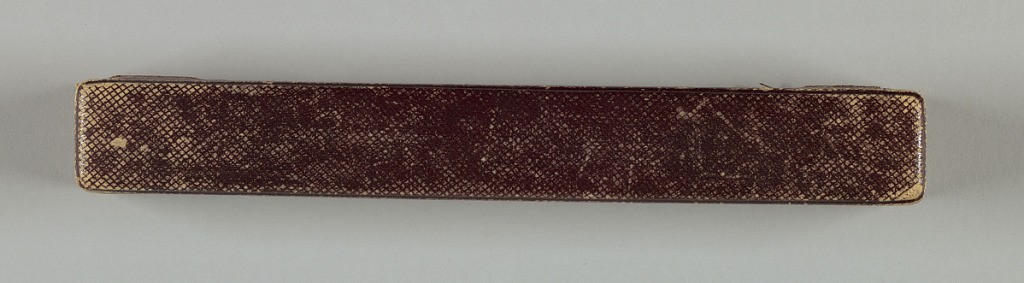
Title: Pleated fan and case
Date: ca. 1740
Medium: Parchment leaf painted with gouache, gilded and painted ivory sticks, guards inlaid with mother-of-pearl
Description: Pleated fan with paper leaf. Obverse showing a woman or goddess on a cloud with a putti playing with a shield. The reverse shows a seated woman. Central cartouche of putti playing musical instruments. Mother-of-pearl on back of cartouche and inlay on guards. Carved, gilded and painted ivory sticks.